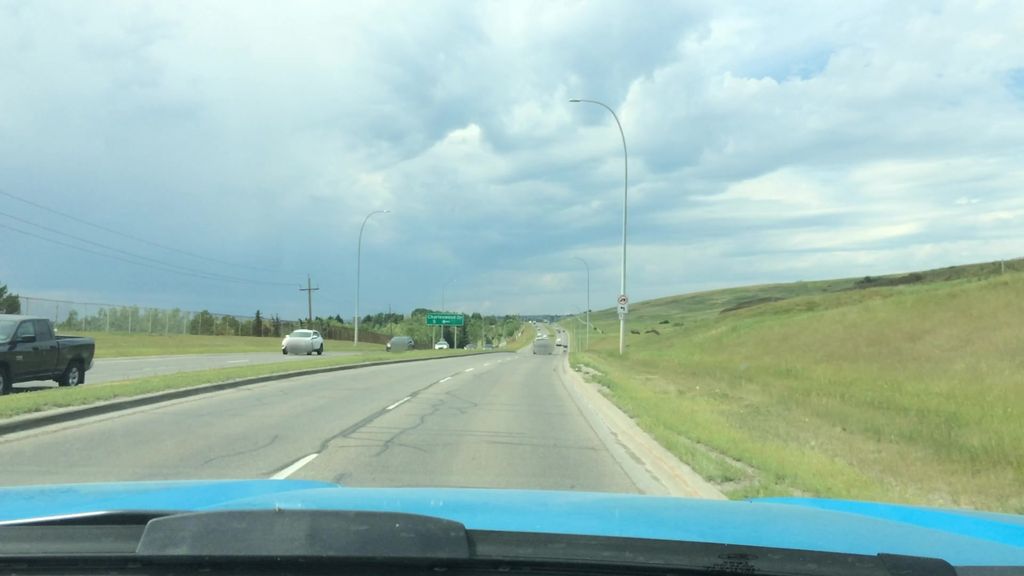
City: calgary